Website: bh-photo
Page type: cross-sells
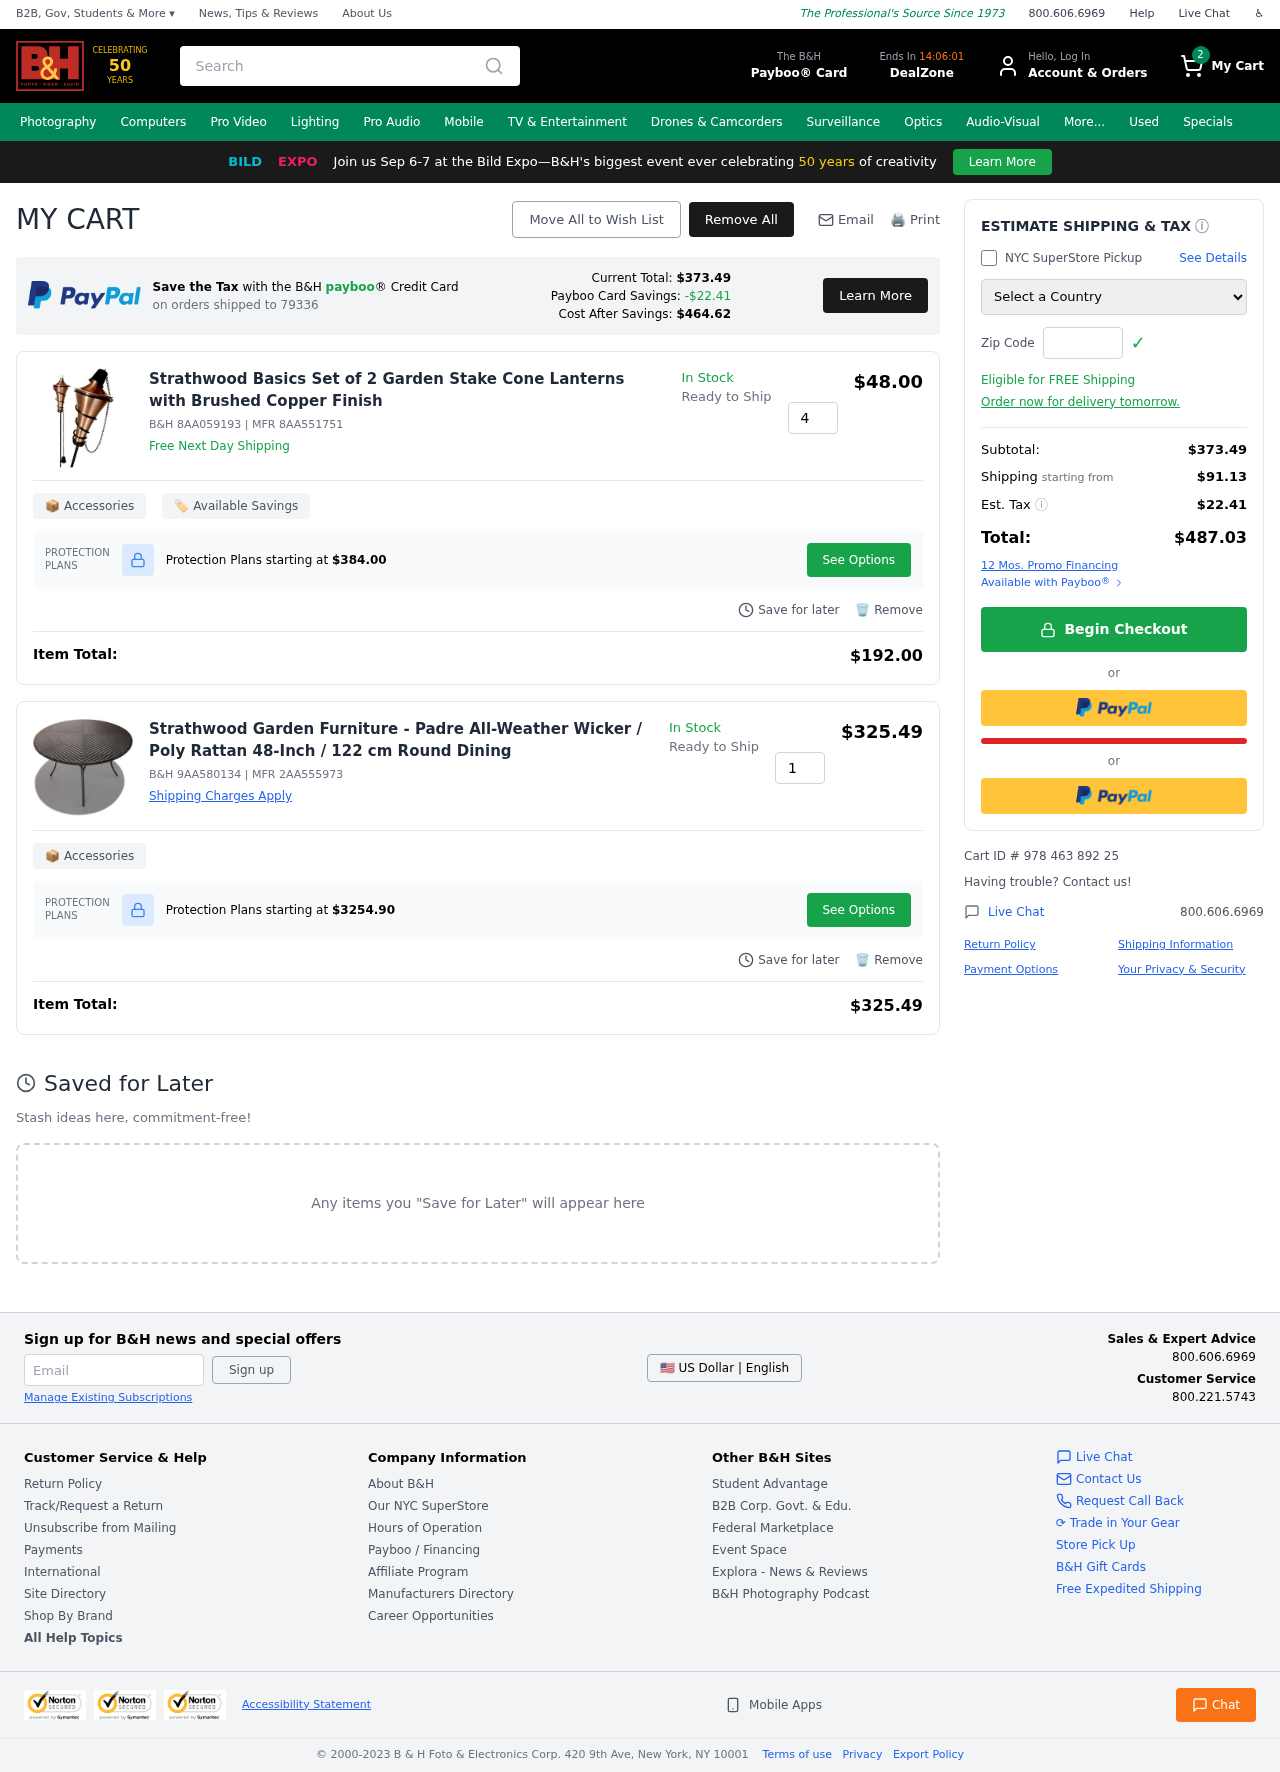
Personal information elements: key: PII_COUNTRY
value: United States
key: PII_POSTCODE
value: on orders shipped to 79336
Product elements: key: PRODUCT1_NAME
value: Strathwood Basics Set of 2 Garden Stake Cone Lanterns with Brushed Copper Finish
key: PRODUCT1_PRICE
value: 48
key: PRODUCT1_QUANTITY
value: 4
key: PRODUCT2_NAME
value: Strathwood Garden Furniture - Padre All-Weather Wicker  / Poly Rattan 48-Inch / 122 cm Round Dining
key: PRODUCT2_PRICE
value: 325.49
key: PRODUCT2_QUANTITY
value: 1
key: PRODUCT1_SKU
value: B&H 8AA059193
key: PRODUCT1_MFR
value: MFR 8AA551751
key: PRODUCT1_PROTECTION_PRICE
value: $384.00
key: PRODUCT1_ITEM_TOTAL
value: $192.00
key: PRODUCT2_SKU
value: B&H 9AA580134
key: PRODUCT2_MFR
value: MFR 2AA555973
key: PRODUCT2_PROTECTION_PRICE
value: $3254.90
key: PRODUCT2_ITEM_TOTAL
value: $325.49
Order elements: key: ORDER_NUM_ITEMS
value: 2
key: PAYBOO_CURRENT_TOTAL
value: $373.49
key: ORDER_SUBTOTAL
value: $373.49
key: ORDER_SHIPPING_COST
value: $91.13
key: ORDER_TAX
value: $22.41
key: ORDER_TOTAL
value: $487.03
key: ORDER_ID
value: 978 463 892 25
Search elements: key: HEADER_SEARCH
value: Search
Other elements: key: PAYBOO_SAVINGS
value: -$22.41
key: PAYBOO_COST_AFTER_SAVINGS
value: $464.62